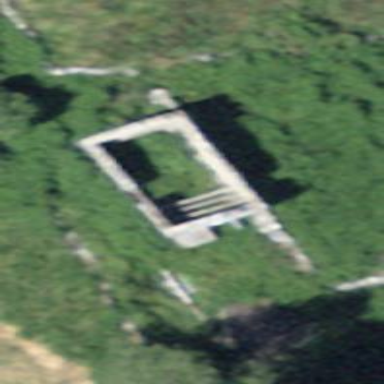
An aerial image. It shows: Historic building in ruins.